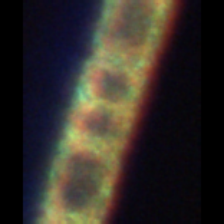
Taxon: Guinardia
Group: Diatoms